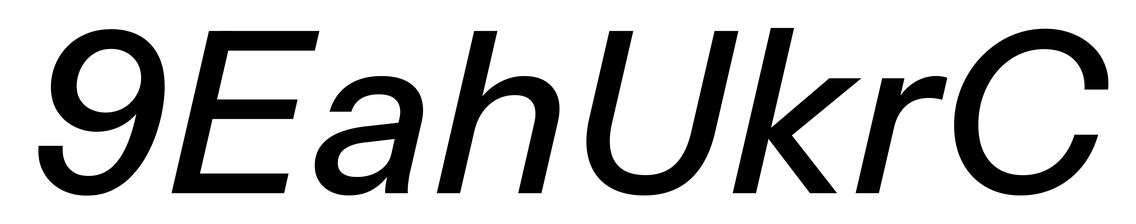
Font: InstrumentSans-Italic_Medium_Italic